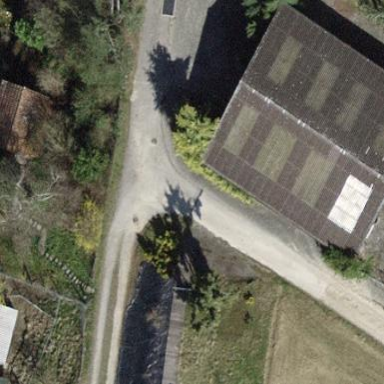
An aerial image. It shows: Building with tile roof.